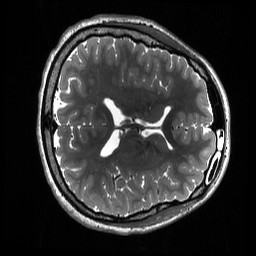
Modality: T2w
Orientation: axial
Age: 19
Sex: female